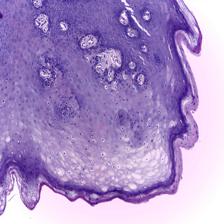
Diagnosis: Normal